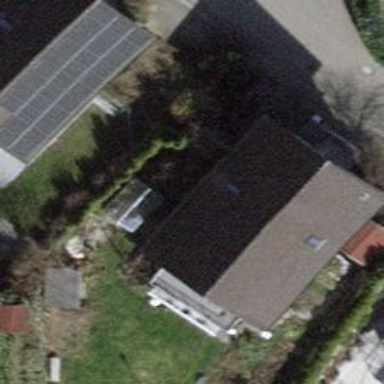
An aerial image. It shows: Detached building with gabled roof.